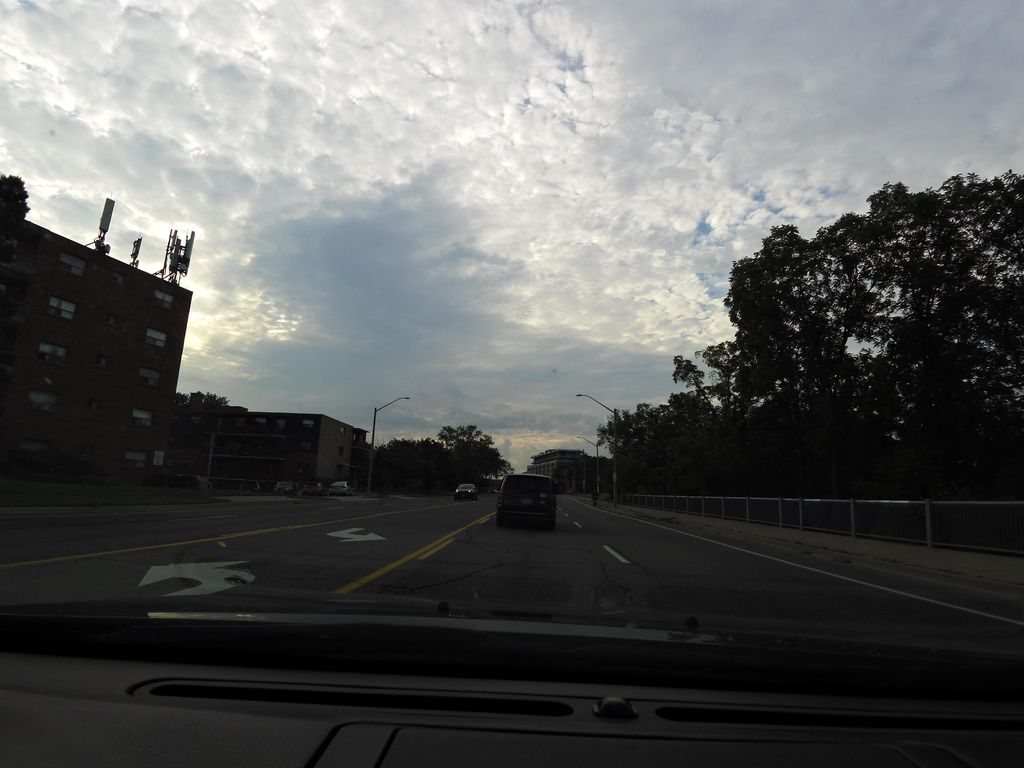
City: hamilton